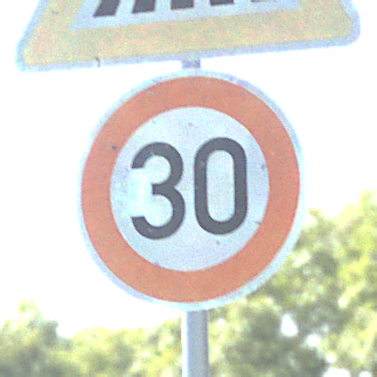
Verkehrszeichen: Geschwindigkeit30
Zusatzzeichen oben: FussgaengerueberwegLinks
Umgebung: Outdoor, Nature
Tageszeit: Midday
Wetter: Clear
Licht: Natural
Jahreszeit: NotSpecified
Kontrast: HighContrast